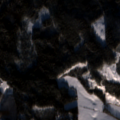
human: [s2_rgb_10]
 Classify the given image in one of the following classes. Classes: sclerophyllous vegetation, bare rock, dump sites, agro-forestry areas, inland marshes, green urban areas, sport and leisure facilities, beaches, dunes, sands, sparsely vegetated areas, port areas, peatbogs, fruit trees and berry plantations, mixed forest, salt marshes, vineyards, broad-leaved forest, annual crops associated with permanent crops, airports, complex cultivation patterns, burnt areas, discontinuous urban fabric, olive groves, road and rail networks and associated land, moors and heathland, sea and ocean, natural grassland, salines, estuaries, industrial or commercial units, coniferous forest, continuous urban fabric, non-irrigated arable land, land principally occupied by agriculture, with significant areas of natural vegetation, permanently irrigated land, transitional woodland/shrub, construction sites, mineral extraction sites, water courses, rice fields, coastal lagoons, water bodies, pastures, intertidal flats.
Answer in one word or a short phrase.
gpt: non-irrigated arable land, coniferous forest, mixed forest